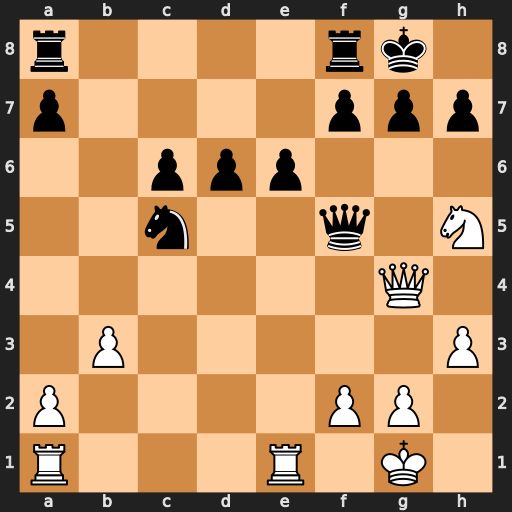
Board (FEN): r4rk1/p4ppp/2ppp3/2n2q1N/6Q1/1P5P/P4PP1/R3R1K1
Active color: w
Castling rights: -
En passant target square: -
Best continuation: Qxg7#